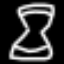
Label: hourglass